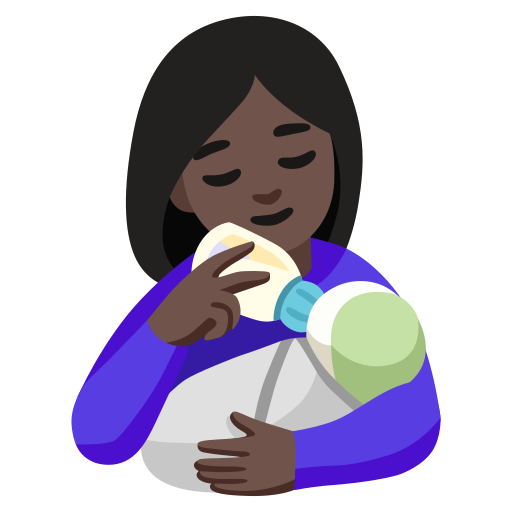
Emoji: 👩🏿‍🍼